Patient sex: M
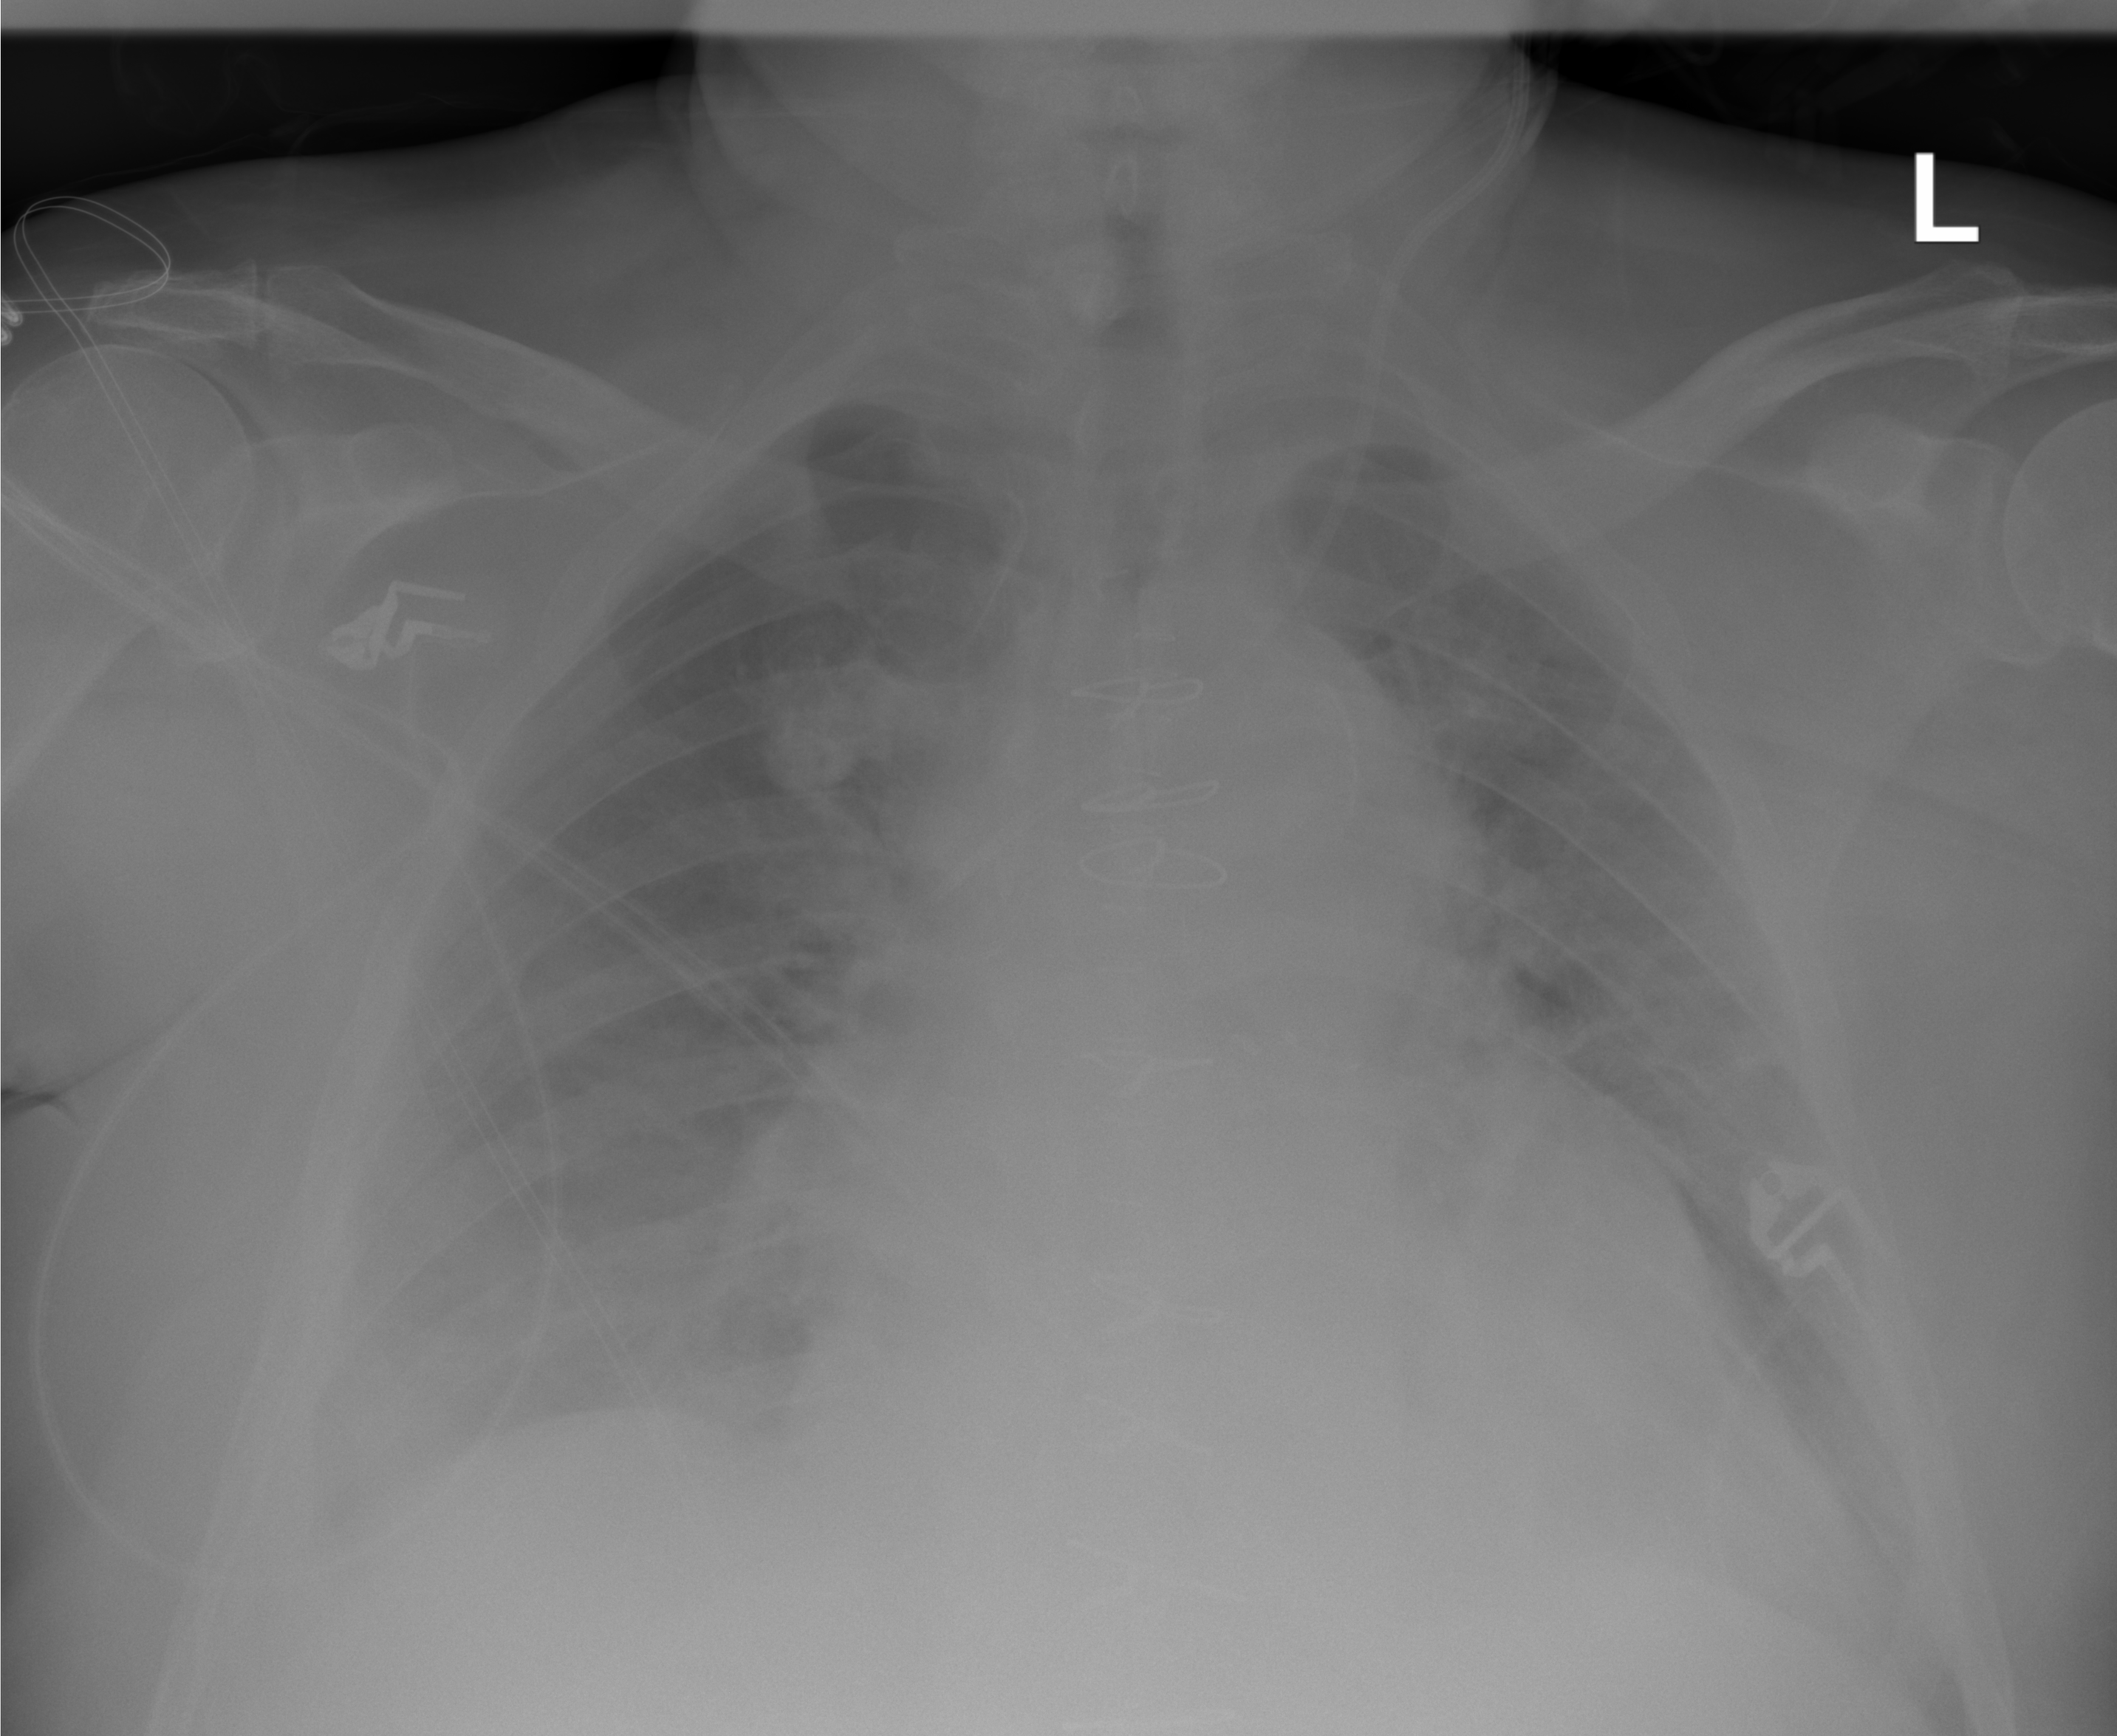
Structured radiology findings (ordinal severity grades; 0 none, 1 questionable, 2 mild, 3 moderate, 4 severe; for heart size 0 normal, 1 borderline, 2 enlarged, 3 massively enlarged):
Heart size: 2
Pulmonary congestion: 2
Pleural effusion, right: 2
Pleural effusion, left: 0
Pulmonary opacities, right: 0
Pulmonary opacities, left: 0
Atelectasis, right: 2
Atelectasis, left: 0